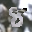
Label: 8